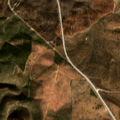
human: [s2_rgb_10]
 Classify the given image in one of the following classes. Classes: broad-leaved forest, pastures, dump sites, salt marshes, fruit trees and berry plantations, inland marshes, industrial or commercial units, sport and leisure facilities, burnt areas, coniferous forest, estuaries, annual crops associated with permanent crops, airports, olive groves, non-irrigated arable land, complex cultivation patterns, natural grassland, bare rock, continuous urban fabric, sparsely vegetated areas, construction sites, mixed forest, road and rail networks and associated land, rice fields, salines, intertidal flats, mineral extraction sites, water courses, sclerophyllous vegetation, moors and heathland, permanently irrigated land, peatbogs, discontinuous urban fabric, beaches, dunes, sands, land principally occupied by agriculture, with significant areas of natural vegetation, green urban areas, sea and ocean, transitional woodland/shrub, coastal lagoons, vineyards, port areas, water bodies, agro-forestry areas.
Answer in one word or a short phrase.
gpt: complex cultivation patterns, agro-forestry areas, broad-leaved forest, sclerophyllous vegetation, transitional woodland/shrub